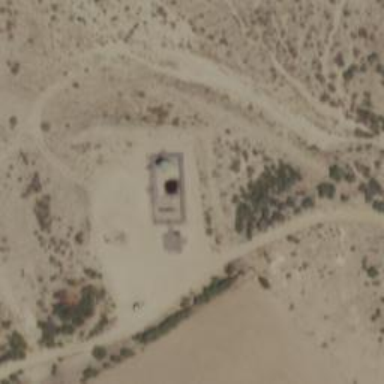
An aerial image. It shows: Storage tank with man-made structure.